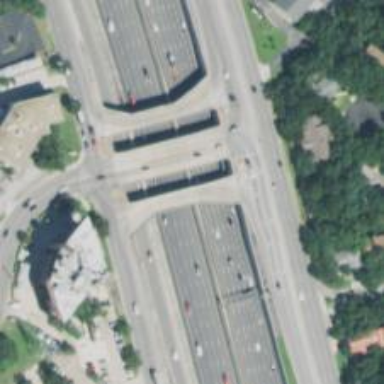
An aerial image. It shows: Secondary link road crossing over bridge.